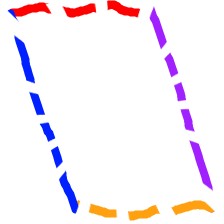
Shape: parallelogram